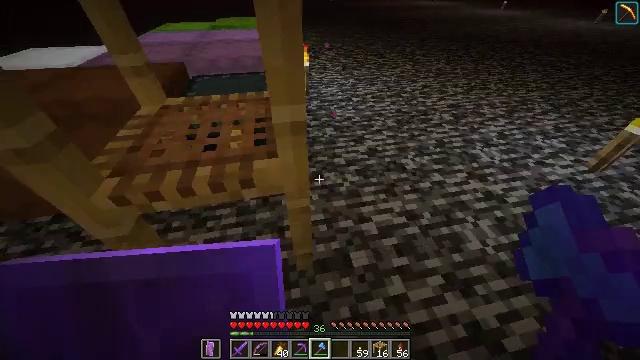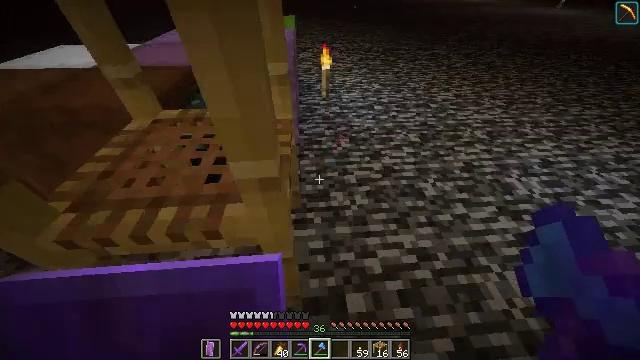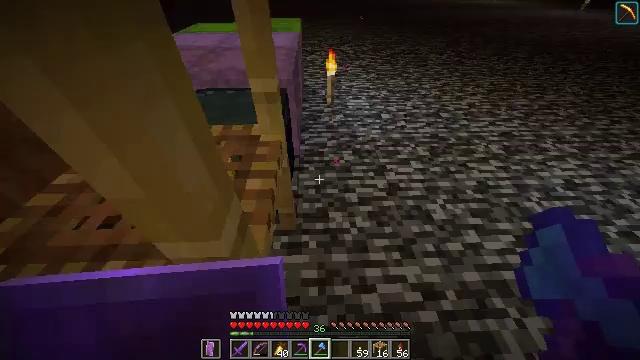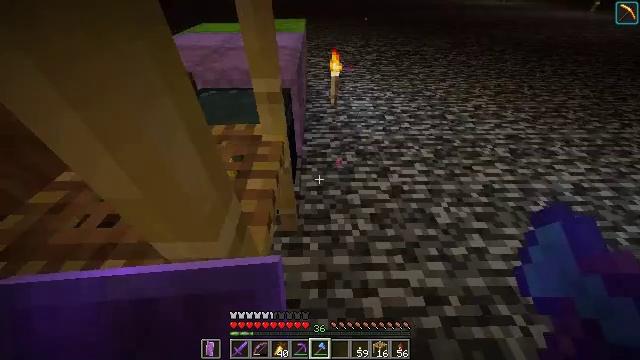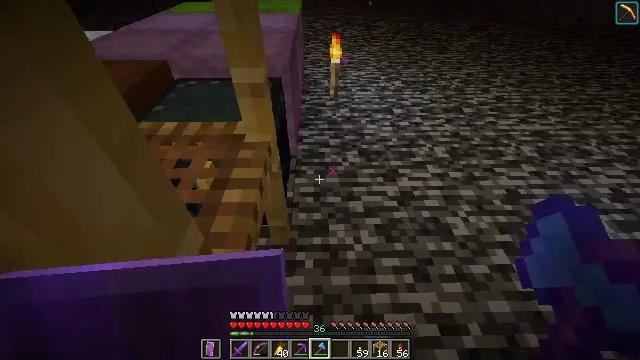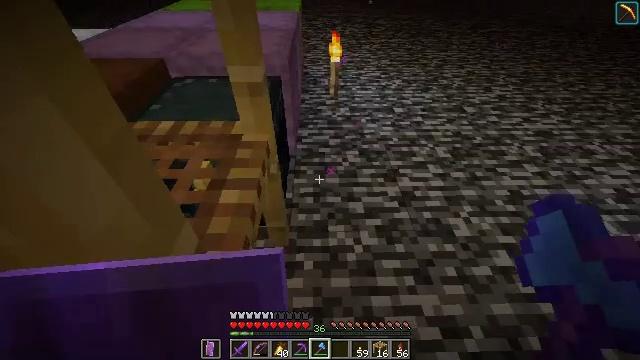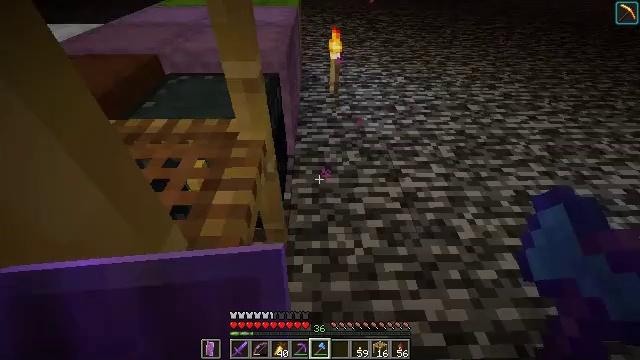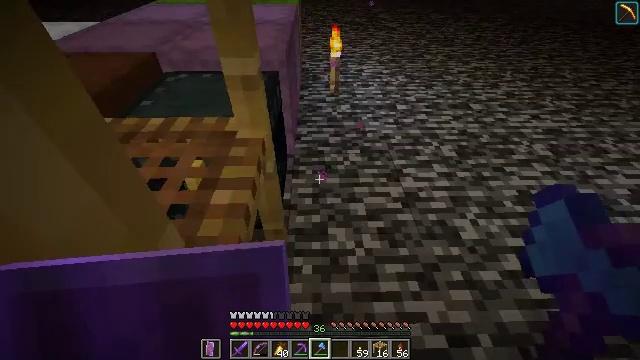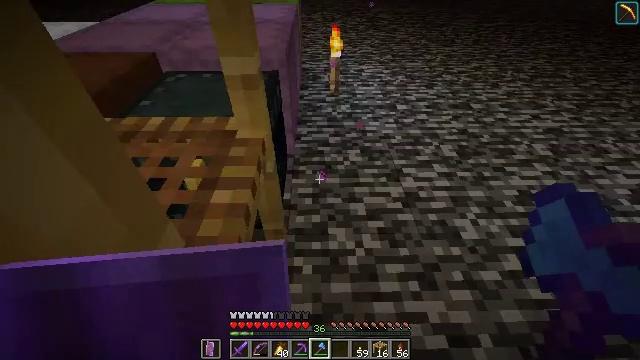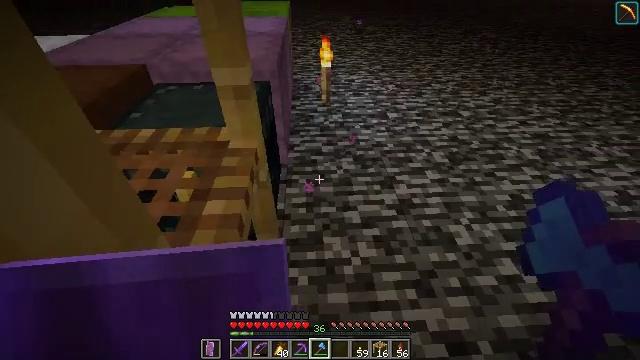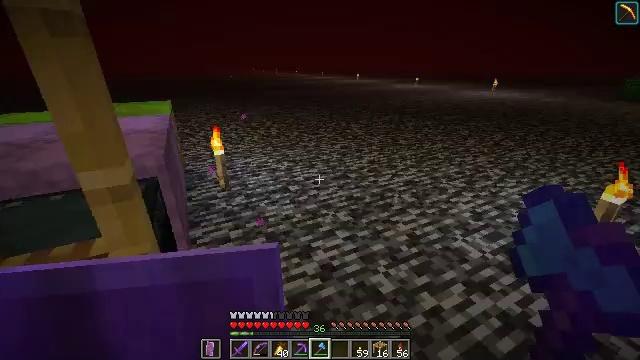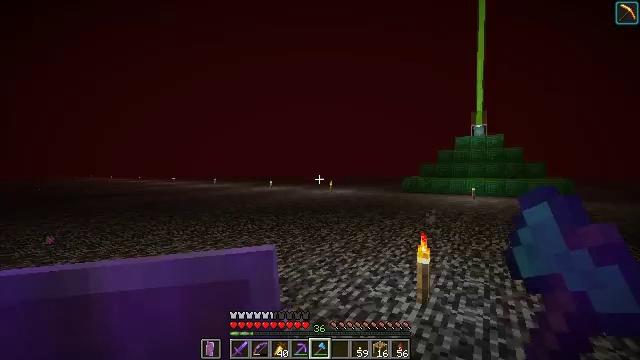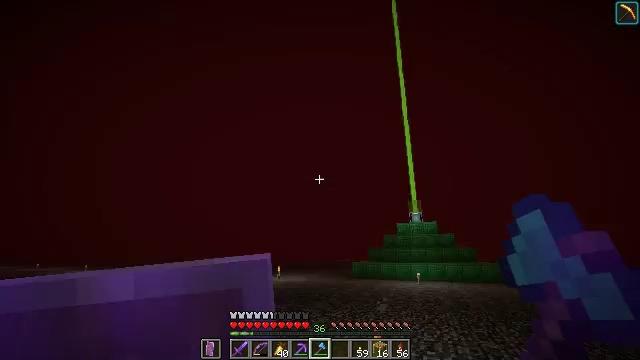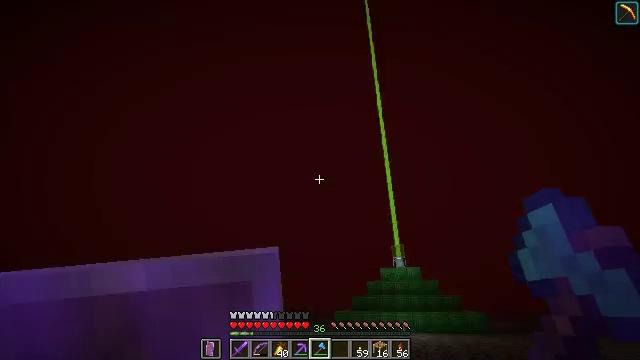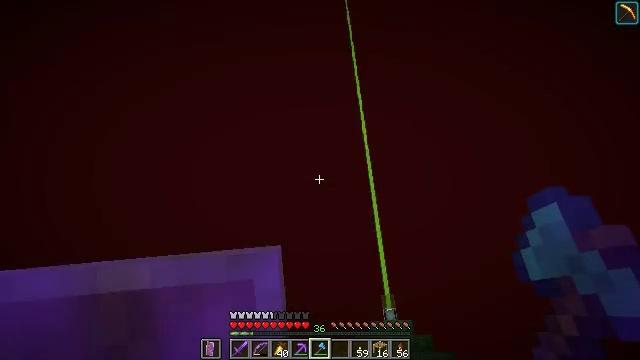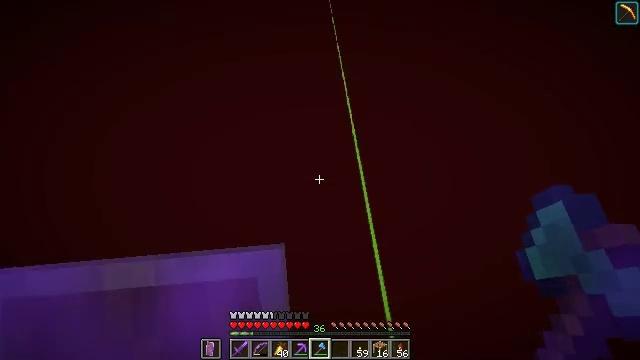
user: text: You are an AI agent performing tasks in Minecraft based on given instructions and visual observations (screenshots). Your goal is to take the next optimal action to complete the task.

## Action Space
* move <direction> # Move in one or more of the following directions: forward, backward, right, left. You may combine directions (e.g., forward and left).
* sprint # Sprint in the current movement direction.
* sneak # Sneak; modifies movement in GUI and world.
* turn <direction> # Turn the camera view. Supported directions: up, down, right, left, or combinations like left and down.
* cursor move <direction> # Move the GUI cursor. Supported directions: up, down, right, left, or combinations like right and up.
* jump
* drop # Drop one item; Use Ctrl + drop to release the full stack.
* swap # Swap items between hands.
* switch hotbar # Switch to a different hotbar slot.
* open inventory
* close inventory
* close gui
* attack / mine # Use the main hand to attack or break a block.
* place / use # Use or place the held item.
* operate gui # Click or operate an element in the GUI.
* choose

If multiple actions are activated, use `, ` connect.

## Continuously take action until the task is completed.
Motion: motion action
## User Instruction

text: Break the ender chest to move it.
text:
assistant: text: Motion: move forward, turn left
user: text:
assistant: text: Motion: turn left
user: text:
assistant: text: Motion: turn left
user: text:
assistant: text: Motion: no_op
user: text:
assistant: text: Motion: no_op
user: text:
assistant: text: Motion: no_op
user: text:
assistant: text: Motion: no_op
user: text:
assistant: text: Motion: no_op
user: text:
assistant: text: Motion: turn right and up
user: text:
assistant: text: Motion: turn right and up
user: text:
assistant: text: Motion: turn right and up
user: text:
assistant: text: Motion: turn right and up
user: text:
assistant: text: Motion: turn right and up
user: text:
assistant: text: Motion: turn right and up
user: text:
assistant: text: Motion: turn up
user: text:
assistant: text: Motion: turn up
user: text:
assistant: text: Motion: turn up
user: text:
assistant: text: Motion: turn up
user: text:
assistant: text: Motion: no_op
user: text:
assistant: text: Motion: no_op
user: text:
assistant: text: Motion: no_op
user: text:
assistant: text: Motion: no_op
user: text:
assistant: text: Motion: no_op
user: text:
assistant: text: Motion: no_op
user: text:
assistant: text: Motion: no_op
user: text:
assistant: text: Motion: no_op
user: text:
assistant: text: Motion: turn left and up
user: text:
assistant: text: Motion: move right, turn left and up
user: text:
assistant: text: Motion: move right, turn left and down
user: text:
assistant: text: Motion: move right, turn left and down